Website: lowes
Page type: customer-info-address
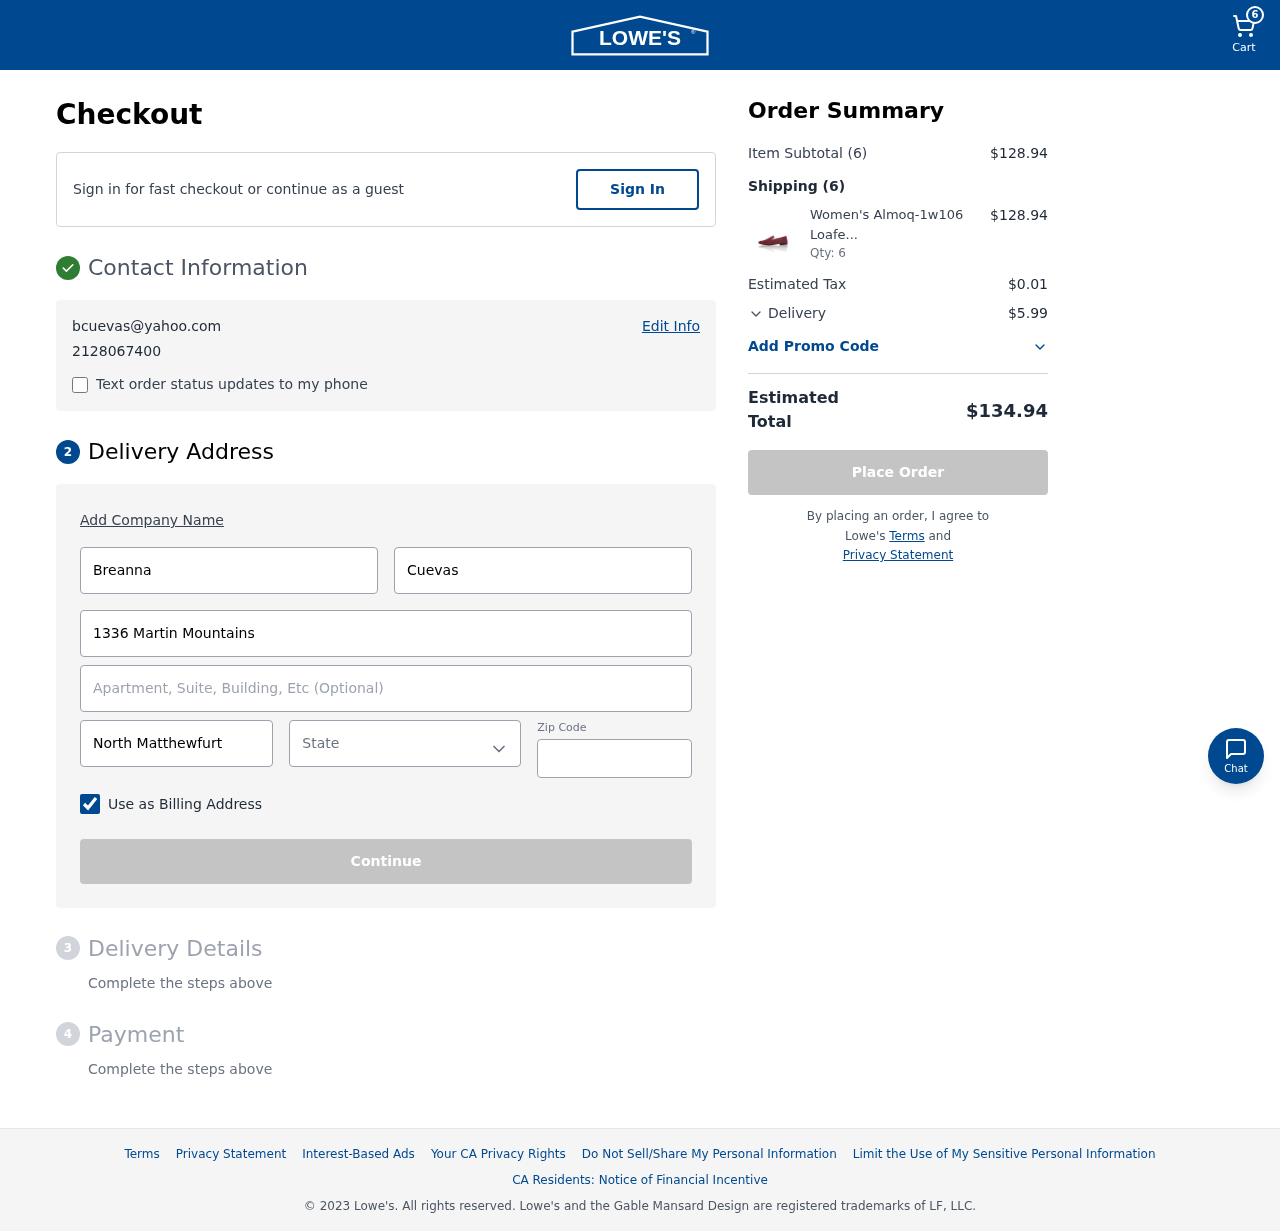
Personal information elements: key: PII_CITY
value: North Matthewfurt
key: PII_EMAIL
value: bcuevas@yahoo.com
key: PII_FIRSTNAME
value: Breanna
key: PII_LASTNAME
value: Cuevas
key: PII_PHONE
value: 2128067400
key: PII_POSTCODE
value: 62989
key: PII_STATE
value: FM
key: PII_STREET
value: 1336 Martin Mountains
Product elements: key: PRODUCT1_NAME
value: Women's Almoq-1w106 Loafers, Red Burgundy, 8 US
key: PRODUCT1_QUANTITY
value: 6
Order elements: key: ORDER_NUM_ITEMS
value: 6
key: ORDER_SUBTOTAL
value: $128.94
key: ORDER_NUM_ITEMS2
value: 6
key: ORDER_SUBTOTAL2
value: $128.94
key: ORDER_TAX
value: $0.01
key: ORDER_SHIPPING_COST
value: $5.99
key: ORDER_TOTAL
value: $134.94